Question: I was reviewing some code earlier and the developer wrote an inline 'if'/'else' rather than a 'get()' to retrieve an element from a list if it exists (otherwise give it a default value). I decided to spring some 'timeit' code on repl and was pretty confused by the result. The 'if'/'else' takes 1/3 the time of the 'get()'.
<URL>, and below is the code in the repl as well as the result for posterity:
'''
import timeit
D = {"a": 1, "b": 2, "c": 3}
def ef(): return D['a'] if 'a' in D else 1
def gt(): return D.get('a', 1)
print "gt1", timeit.timeit(gt, number=10000)
print "ef1", timeit.timeit(ef, number=10000)
print "ef2", timeit.timeit(ef, number=10000)
print "gt2", timeit.timeit(gt, number=10000)
'''
and the results:
'''
gt1 0.0659999847412
ef1 0.0239999294281
ef2 0.0249998569489
gt2 0.0539999008179
'''
and a visual of 10 iterations of the above 'timeit' calls, where the result has been multiplied by 10000 for representation purposes

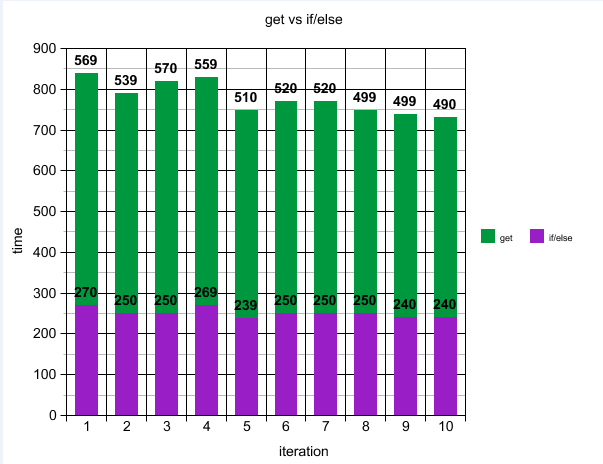
Answer: The 'D.get()' path includes an attribute lookup, and a method call:
'''
>>> import dis
>>> D = {"a": 1, "b": 2, "c": 3}
>>> def gt(): return D.get('a', 1)
...
>>> dis.dis(gt)
1 0 LOAD_GLOBAL 0 (D)
3 LOAD_ATTR 1 (get)
6 LOAD_CONST 1 ('a')
9 LOAD_CONST 2 (1)
12 CALL_FUNCTION 2
15 RETURN_VALUE
'''
The attribute lookup ('LOAD_ATTR') especially slows things down.
If you remove the attribute lookup (and give the 'in' test a local to work with), the field is evened out:
'''
>>> def gt_fast(D_get=D.get): return D_get('a', 1)
...
>>> def ef_fast(D=D): return D['a'] if 'a' in D else 1
...
>>> timeit.timeit(gt_fast)
0.2174091339111328
>>> timeit.timeit(ef_fast)
0.2139298915863037
'''